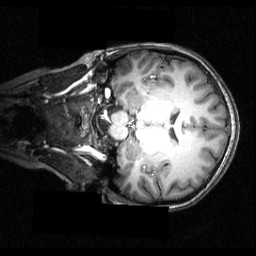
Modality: T1w
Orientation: coronal
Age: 20
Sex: female
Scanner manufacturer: siemens
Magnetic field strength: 3.951 T
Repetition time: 1.5 s
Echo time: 0.00335 s